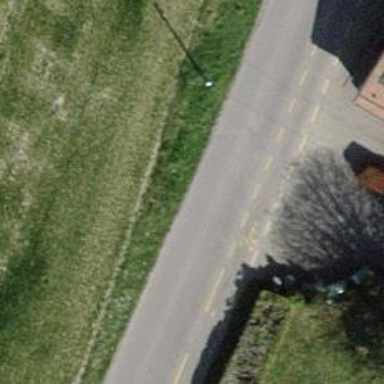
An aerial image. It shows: Unclassified road.